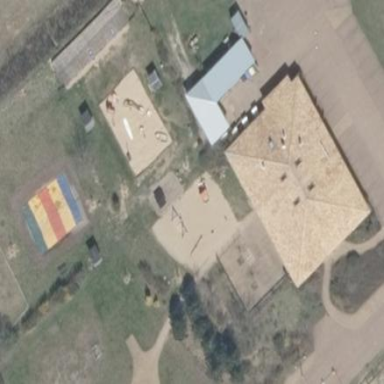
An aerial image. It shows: Playground area for leisure activities on the land.